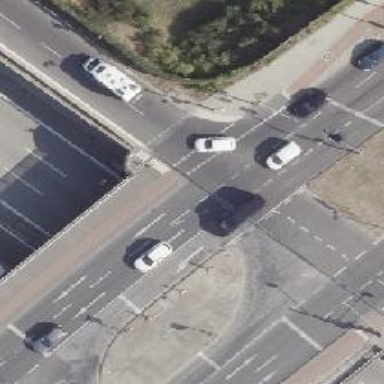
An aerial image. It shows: Secondary road with asphalt surface and lane markings. It is dual carriageway.